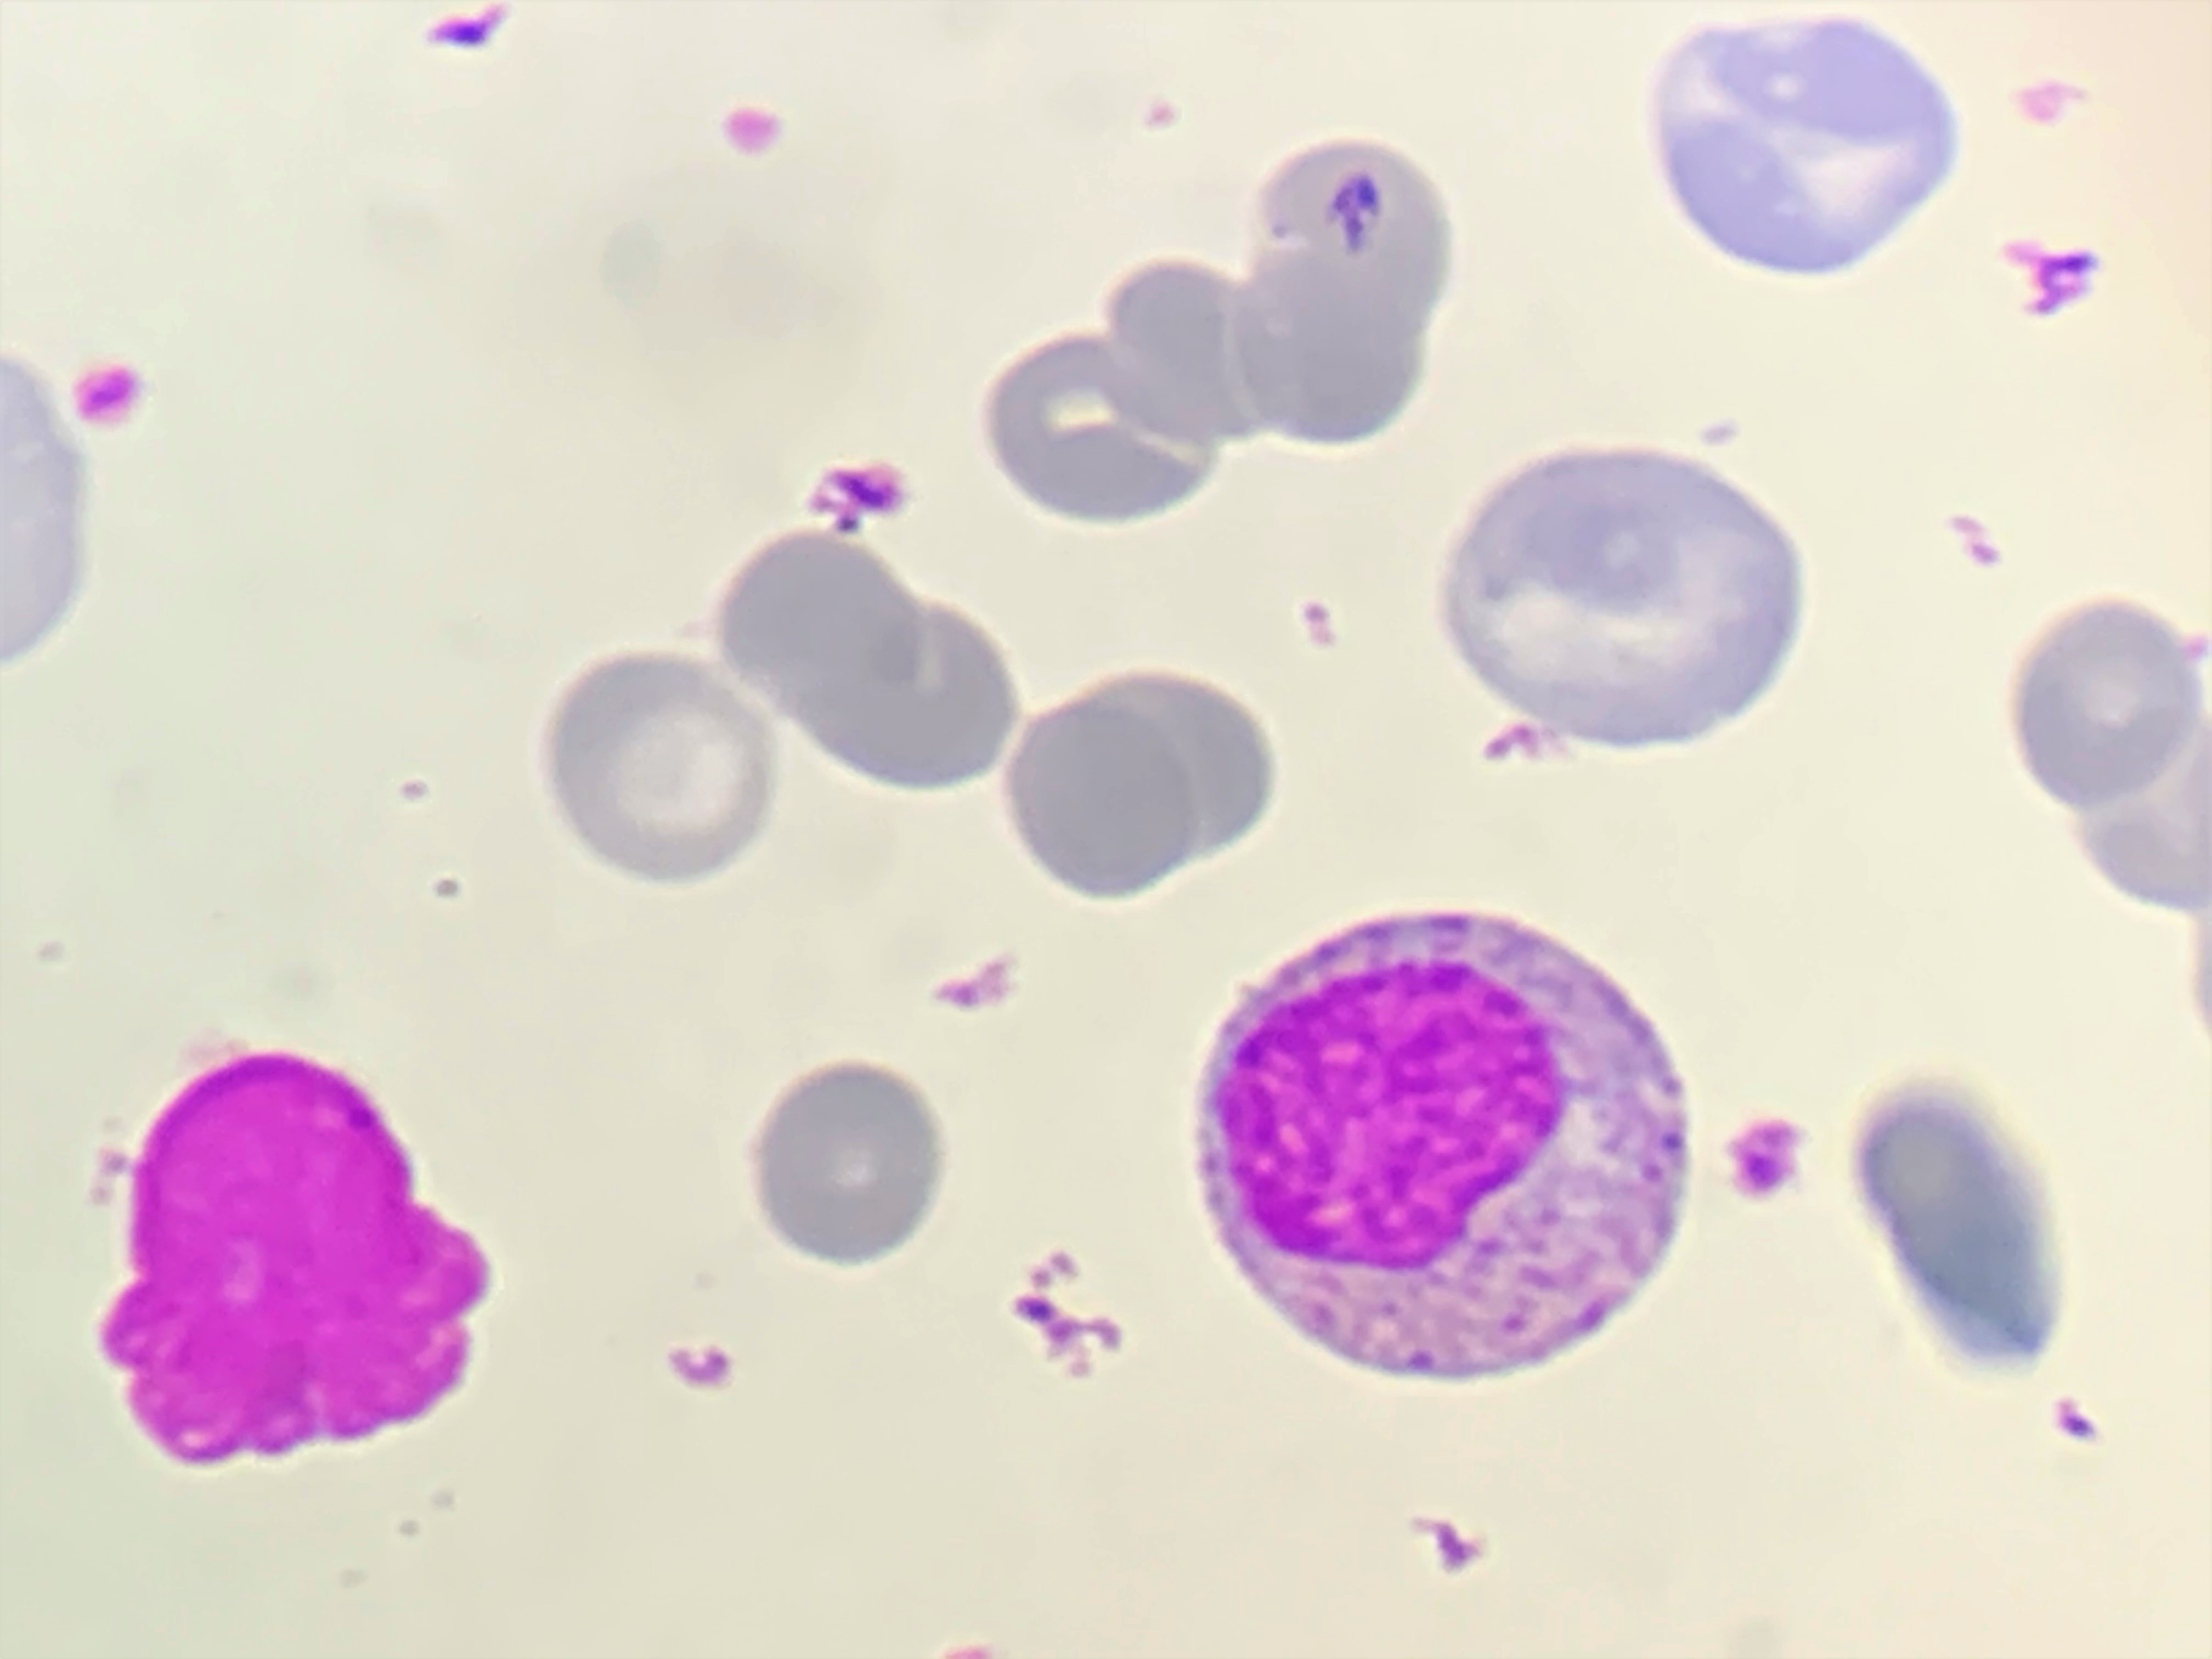
Cell type: MYELOCYTE